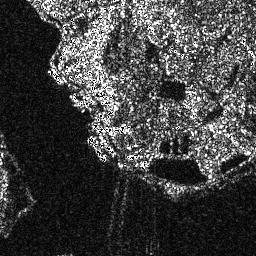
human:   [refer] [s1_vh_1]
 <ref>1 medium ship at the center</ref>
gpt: <box>[[32, 51, 41, 62, 0]]</box>